Field crop: maize
Growth stage: 2
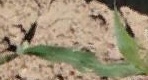
Species: maize